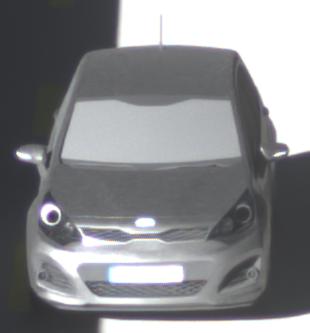
Make: KIA
Model: Rio 1.2
Detailed model: Rio (UB)
Model produced from: 2011/09
Model produced until: 2015/01
Doors: 3
Color: gray
Road condition: dry road
Daytime: morning or afternoon
Contrast: high contrast